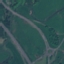
Land use / land cover class: Highway